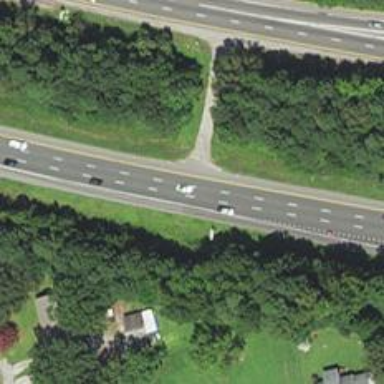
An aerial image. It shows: Asphalt motorway.